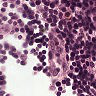
Metastatic tissue present: no